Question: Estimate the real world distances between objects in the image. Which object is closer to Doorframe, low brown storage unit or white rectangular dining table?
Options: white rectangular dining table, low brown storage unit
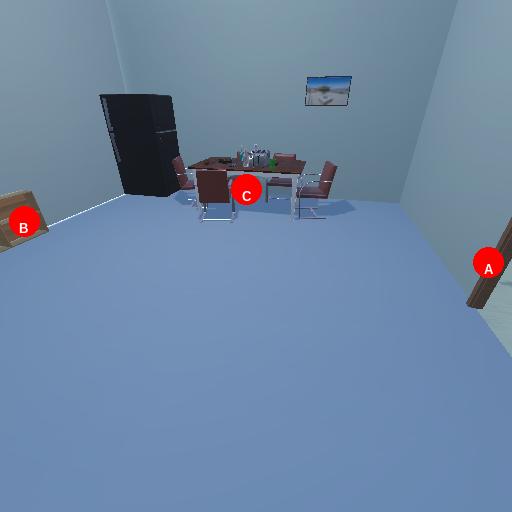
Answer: white rectangular dining table